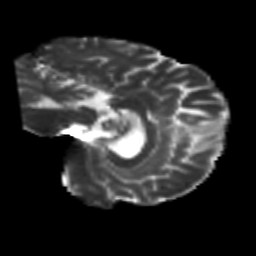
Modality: T2w
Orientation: sagittal
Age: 46
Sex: male
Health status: healthy
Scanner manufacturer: siemens
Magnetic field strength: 3 T
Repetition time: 10.8 s
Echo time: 0.082 s